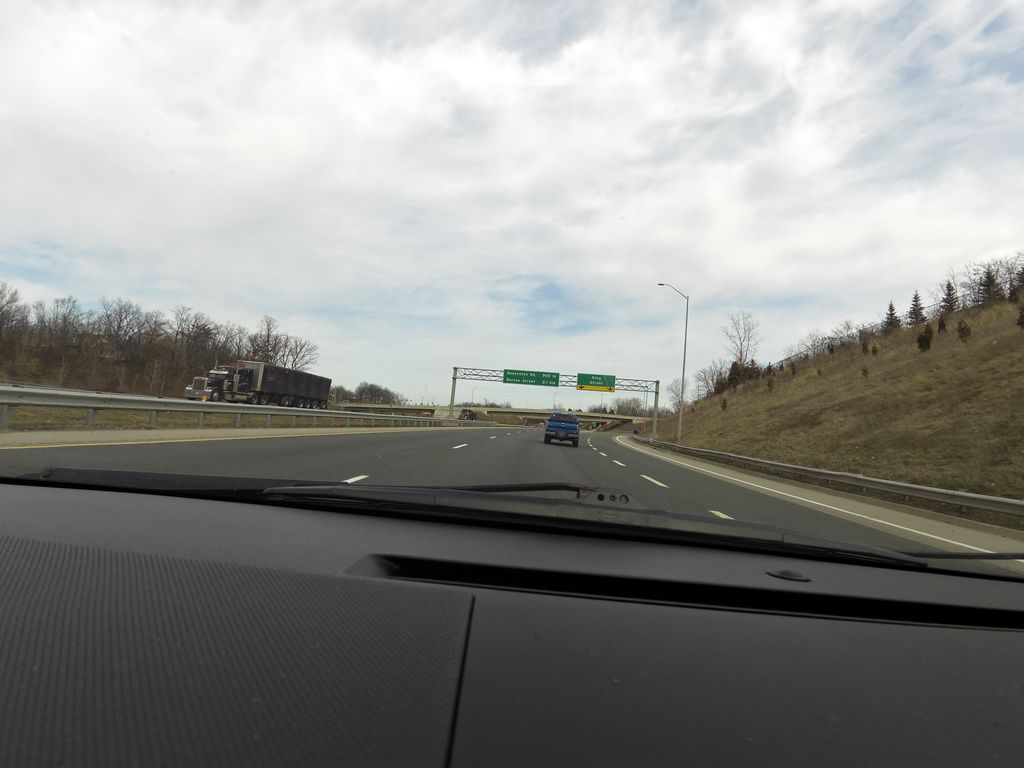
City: hamilton